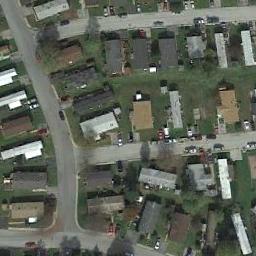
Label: mobile_home_park